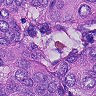
Metastatic tissue present: yes